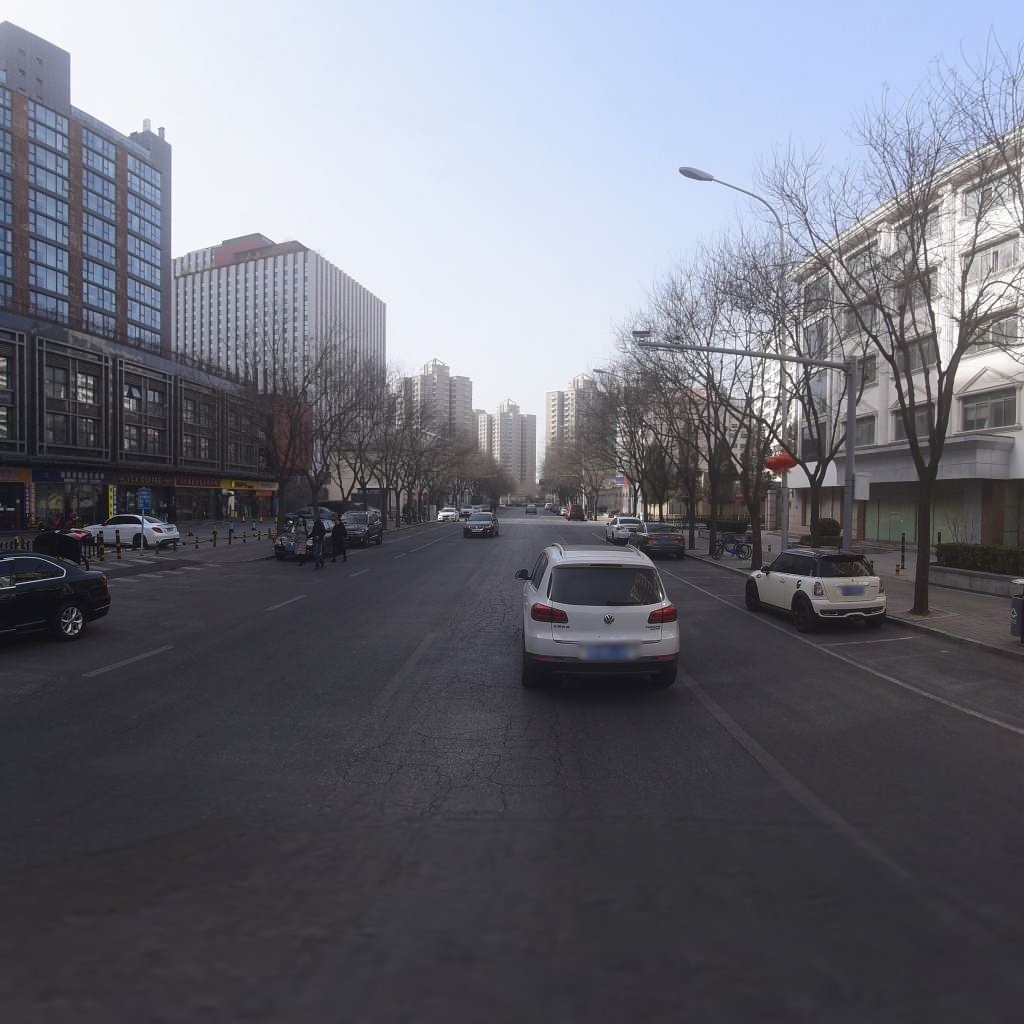
Region: Xicheng
Road damage annotations: alligator crack